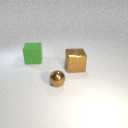
large brown metal cube behind small brown metal sphere